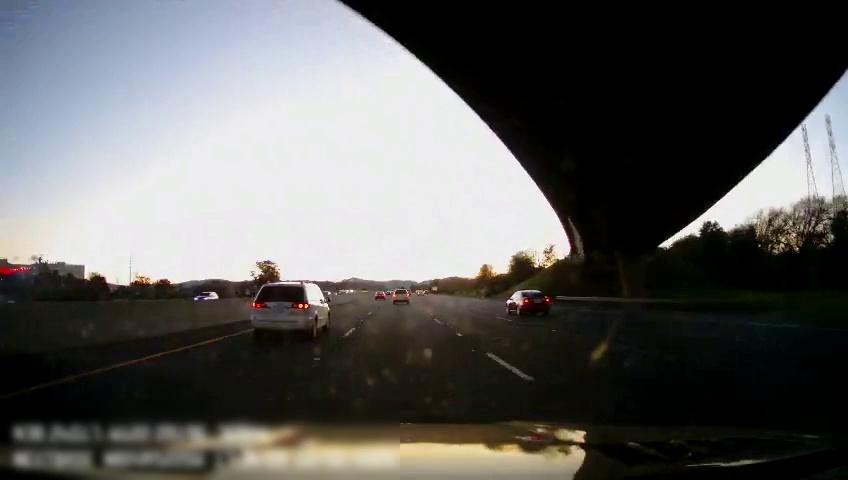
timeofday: Day
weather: Sunny
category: Drivable Space
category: Vehicles | Car
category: Vehicles | Car
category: Vehicles | SUV
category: Vehicles | SUV
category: Vehicles | SUV
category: Lanes | Current Lane
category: Lanes | Alternate Lane
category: Lanes | Alternate Lane
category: Lanes | Current Lane
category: Lanes | Alternate Lane
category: Lanes | Alternate Lane